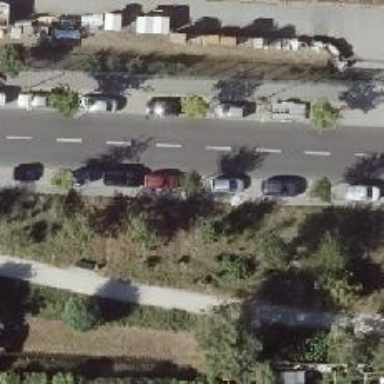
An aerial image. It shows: Tree-lined avenue.